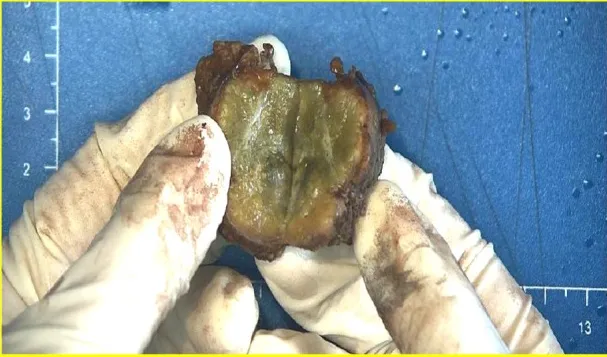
The cut surface of the liver is gray-yellow-grey-green nodules and fibrous scars at the center.
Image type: medical_photograph (other_medical_photograph)